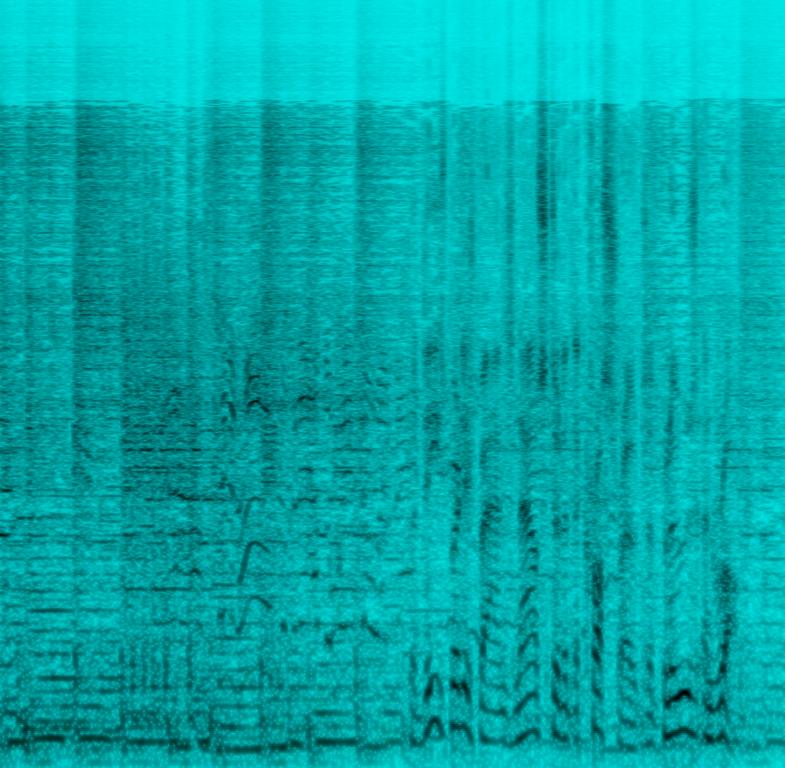
A male voice narrates a monologue to the rhythm of a song in the background. The song is fast tempo with enthusiastic drumming, groovy bass lines,cymbal ride, keyboard accompaniment ,electric guitar and animated vocals. The song plays softly  in the background as the narrator speaks and burgeons when he stops. The song is a classic Rock and Roll and the narration is a Documentary.